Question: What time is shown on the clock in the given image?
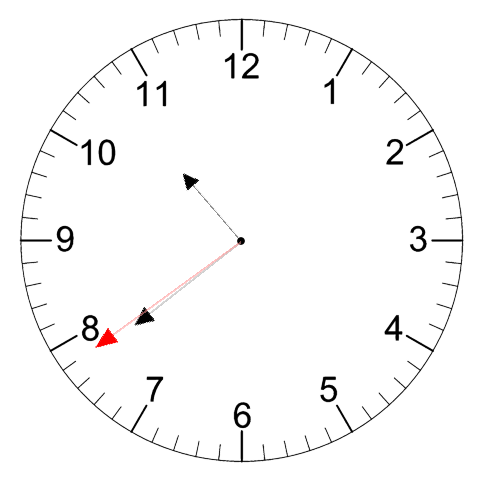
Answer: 10:38:39